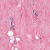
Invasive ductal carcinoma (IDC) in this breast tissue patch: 0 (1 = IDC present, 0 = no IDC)